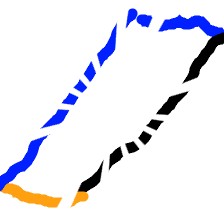
Shape: parallelogram